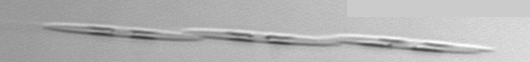
Label: Pseudo-nitzschia